Interaction volume radius: 5 \u00c5
Interaction volume height: 20 \u00c5
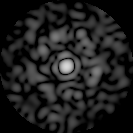
Disorder parameter: 0.8512